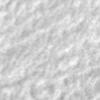
Label: no_change